Field crop: maize
Growth stage: 2
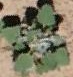
Species: chenopodium